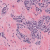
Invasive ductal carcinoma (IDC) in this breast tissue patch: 1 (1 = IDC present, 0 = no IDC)